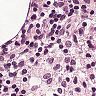
Metastatic tissue present: no